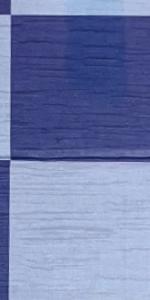
Label: Empty